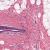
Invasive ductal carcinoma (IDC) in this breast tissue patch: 0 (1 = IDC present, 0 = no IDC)